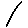
Label: line